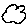
Label: cloud